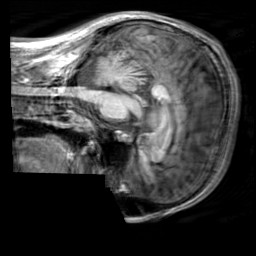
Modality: T1w
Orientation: sagittal
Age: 20
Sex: male
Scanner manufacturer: siemens
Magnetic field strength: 3 T
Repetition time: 2.3 s
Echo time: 0.00303 s